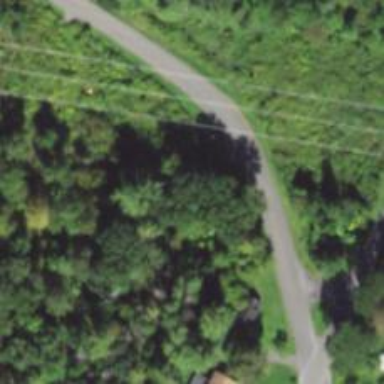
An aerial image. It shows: Unclassified road.